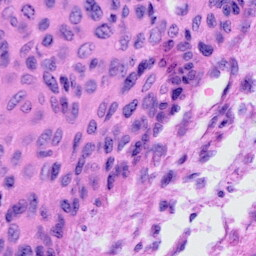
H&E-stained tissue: Cervix